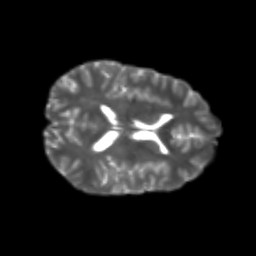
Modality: T2w
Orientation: axial
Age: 24
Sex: male
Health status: healthy
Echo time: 0.074 s